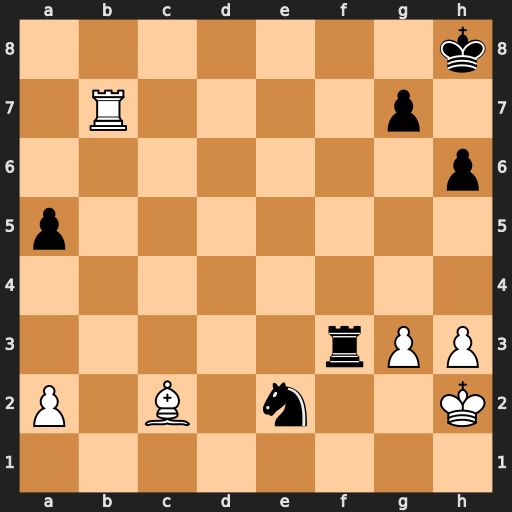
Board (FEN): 7k/1R4p1/7p/p7/8/5rPP/P1B1n2K/8
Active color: w
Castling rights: -
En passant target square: -
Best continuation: Rb8+ Rf8 Rxf8#